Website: lowes
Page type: address-validator
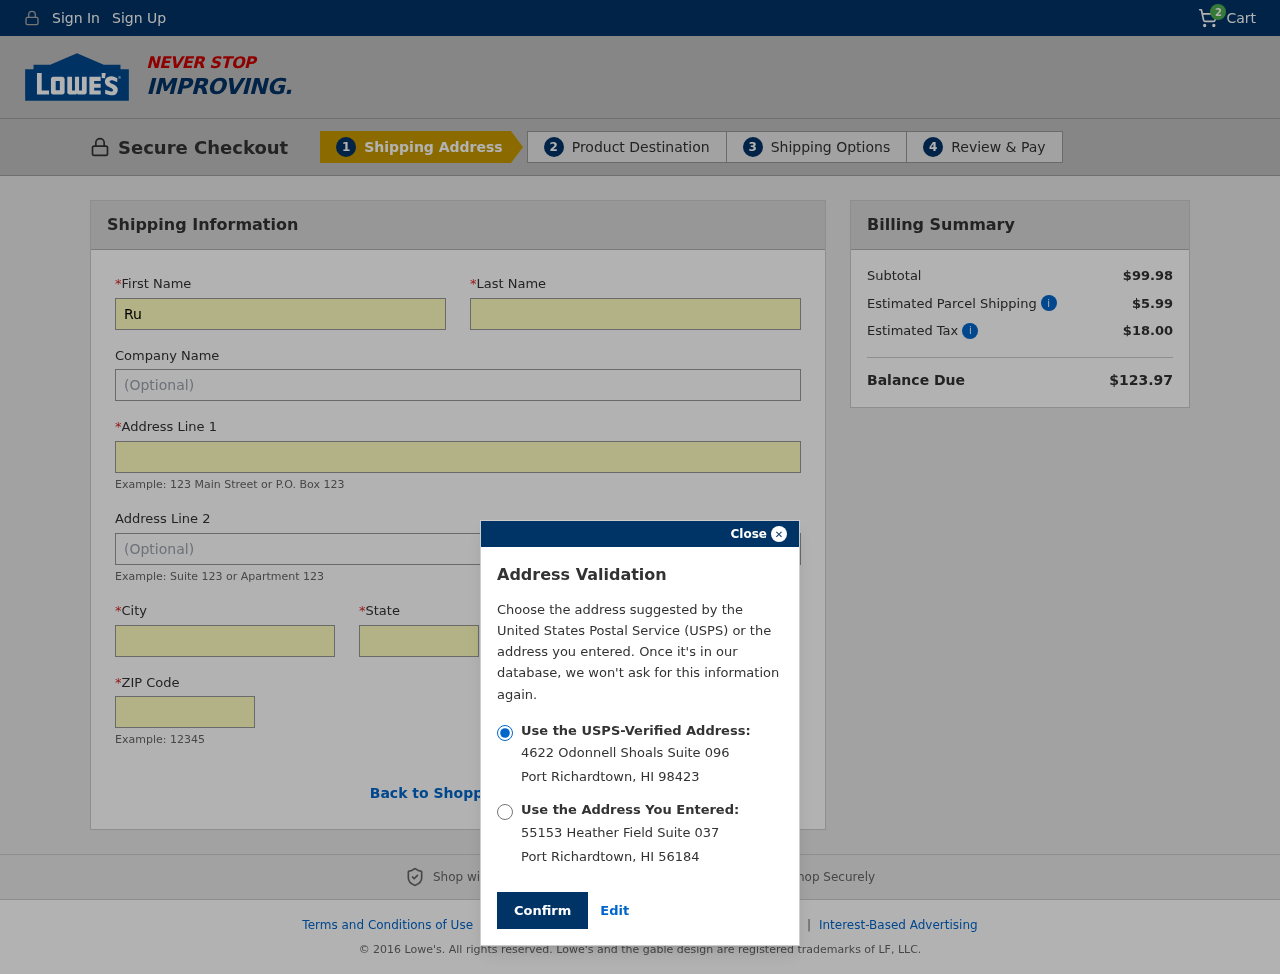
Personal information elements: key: PII_CITY
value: Port Richardtown
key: PII_FIRSTNAME
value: Ruth
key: PII_LASTNAME
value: Jones
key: PII_POSTCODE
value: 98423
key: PII_POSTCODE2
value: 56184
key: PII_STATE
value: Hawaii
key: PII_STATE_ABBR
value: HI
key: PII_STREET
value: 4622 Odonnell Shoals Suite 096
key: PII_STREET2
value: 55153 Heather Field Suite 037
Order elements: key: ORDER_NUM_ITEMS
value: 2
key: ORDER_SUBTOTAL
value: $99.98
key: ORDER_SHIPPING_COST
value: $5.99
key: ORDER_TAX
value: $18.00
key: ORDER_TOTAL
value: $123.97